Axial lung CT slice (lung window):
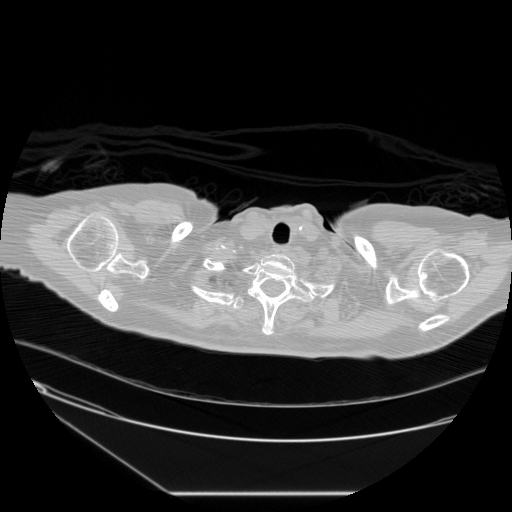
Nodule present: no